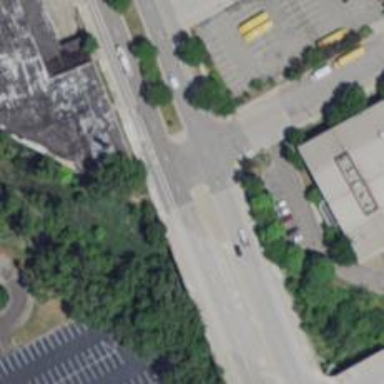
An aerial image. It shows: Footway that serves as traffic island.